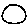
Label: circle